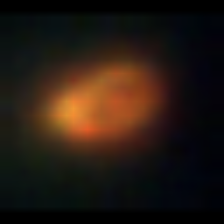
Taxon: Unknown_phyto
Group: Unknown